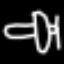
Label: airplane